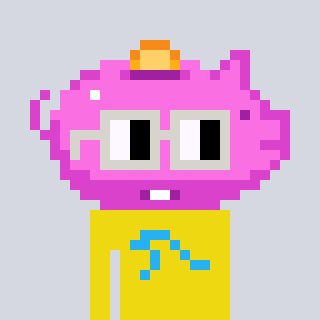
a pixel art character with square light gray glasses, a piggybank-shaped head and a yellow-colored body on a cool background